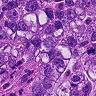
Metastatic tissue present: yes